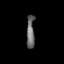
Tissue: prostate
Cell type: Epithelial cells
Senescence score: 0.3513
Nuclear area (px): 257
Mean DAPI intensity: 106.856